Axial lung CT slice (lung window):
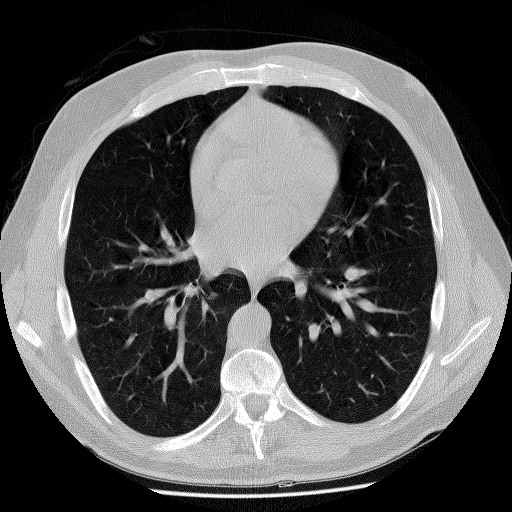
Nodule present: no